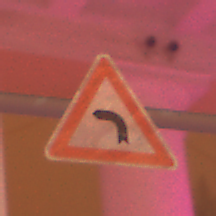
Verkehrszeichen: KurveLinks
Umgebung: Outdoor, Urban
Tageszeit: Night
Wetter: Overcast
Licht: Artificial
Jahreszeit: Winter
Kontrast: MediumContrast